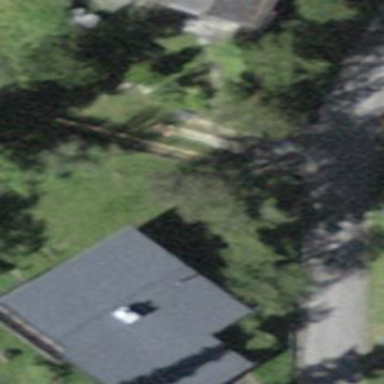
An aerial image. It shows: Building with tile roof.